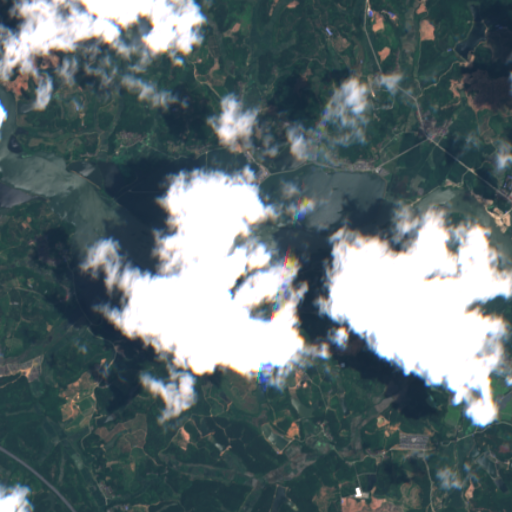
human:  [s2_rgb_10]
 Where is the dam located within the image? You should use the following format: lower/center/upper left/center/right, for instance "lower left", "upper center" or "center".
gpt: The dam is located in the upper right of the image.
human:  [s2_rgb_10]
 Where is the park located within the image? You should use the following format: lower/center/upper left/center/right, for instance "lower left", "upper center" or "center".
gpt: The park is located in the upper center of the image.
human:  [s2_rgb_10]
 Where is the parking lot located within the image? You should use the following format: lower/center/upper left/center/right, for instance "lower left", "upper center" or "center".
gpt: The parking lot is located in the center right of the image.
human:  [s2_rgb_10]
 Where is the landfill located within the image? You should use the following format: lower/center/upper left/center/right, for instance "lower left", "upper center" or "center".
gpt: There is no landfill in the image.